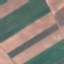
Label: AnnualCrop